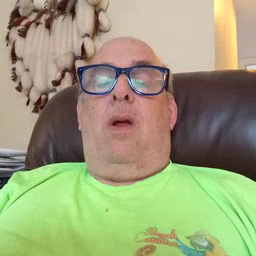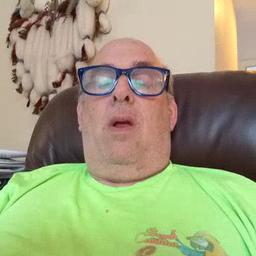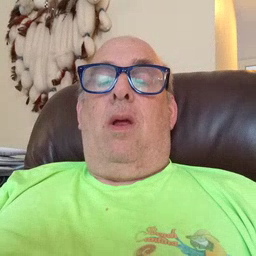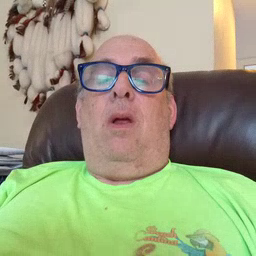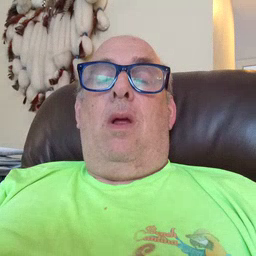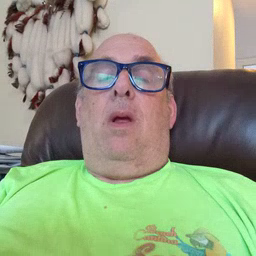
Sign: store